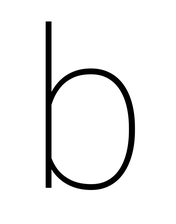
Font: Roboto_Thin